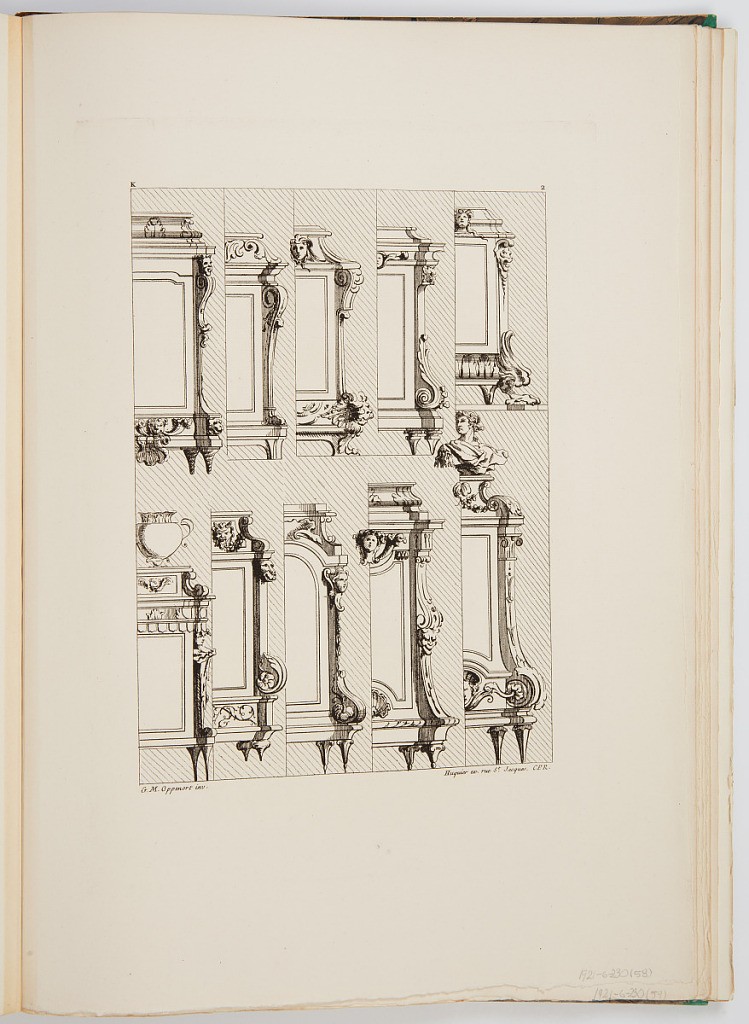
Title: Designs for Pedestals
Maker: Gilles-Marie Oppenord, French, 1672–1742
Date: ca. 1900
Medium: Photomechanical print
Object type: Bound print
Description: Page printed with ten pedestal designs. The plate is signed and numbered.